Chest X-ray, AP view. Patient: 34 years old, sex M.
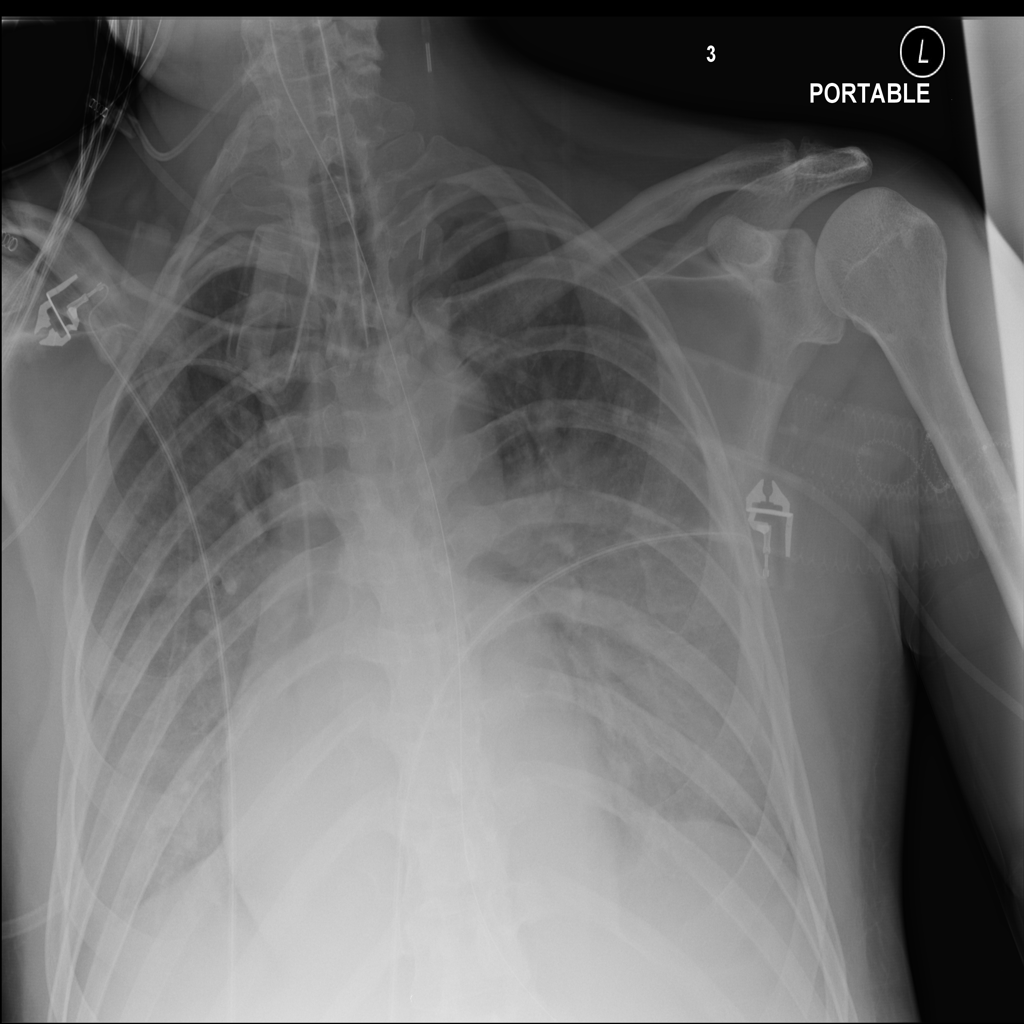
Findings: No Finding